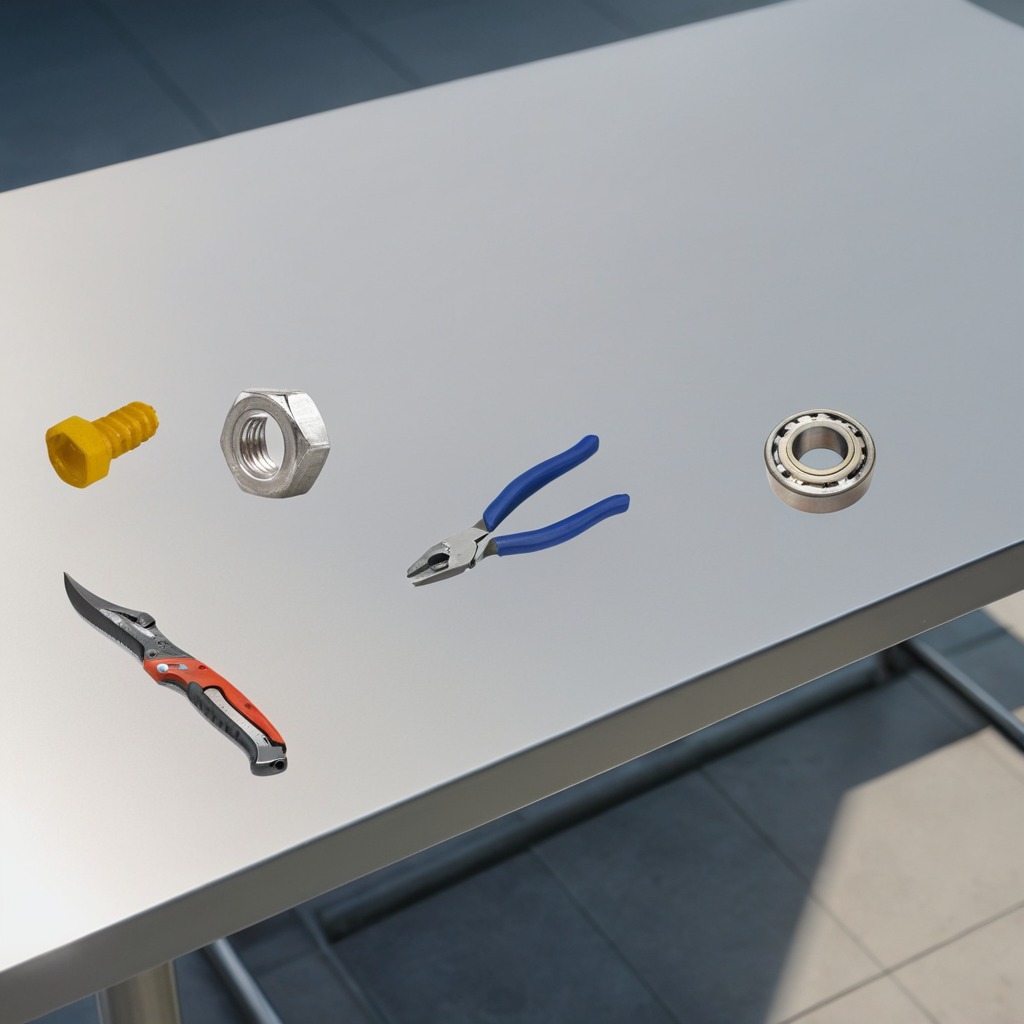
A metal ball bearing, a utility knife, a metal machine screw, pliers, and a metal nut are lying on the table.